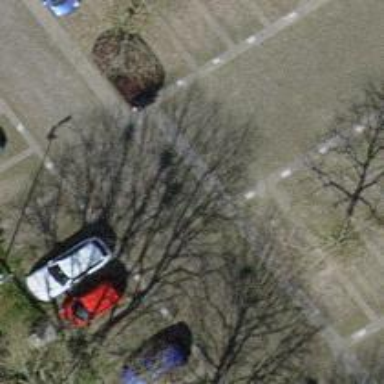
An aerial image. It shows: Parking aisle made of grass pavers.